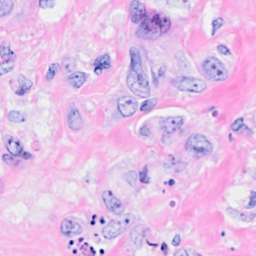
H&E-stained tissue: Breast